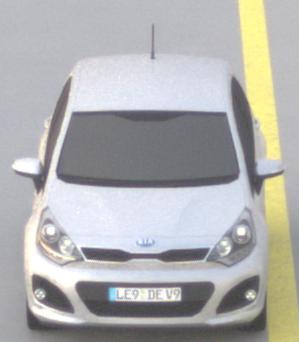
Make: KIA
Model: Rio 1.2
Detailed model: Rio (UB)
Model produced from: 2011/09
Model produced until: 2015/01
Doors: 3
Color: white
Road condition: dry road
Daytime: sunrise or sunset
Contrast: low contrast